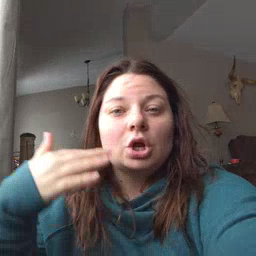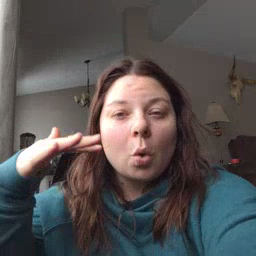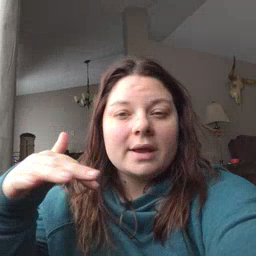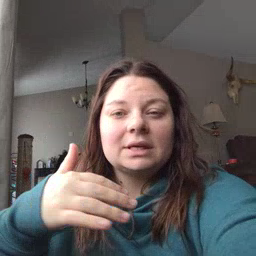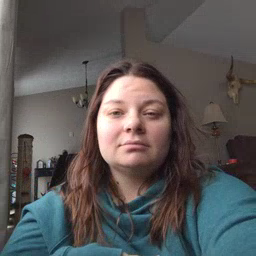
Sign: noisy